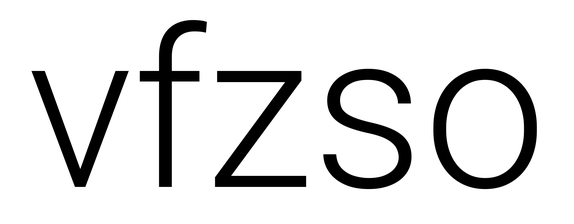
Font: Roboto_Light